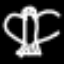
Label: angel